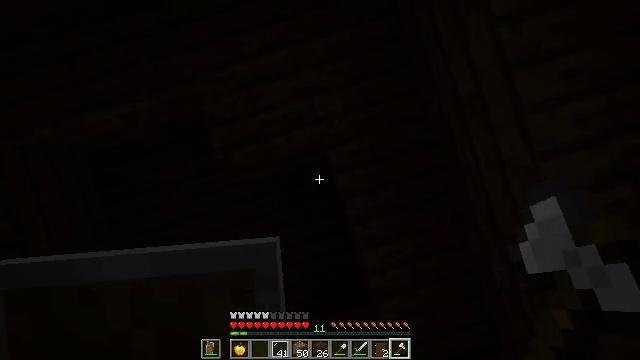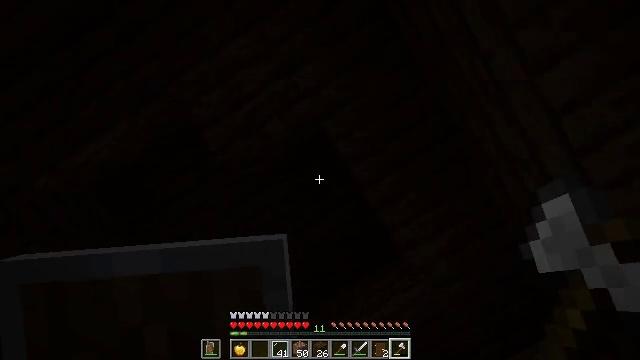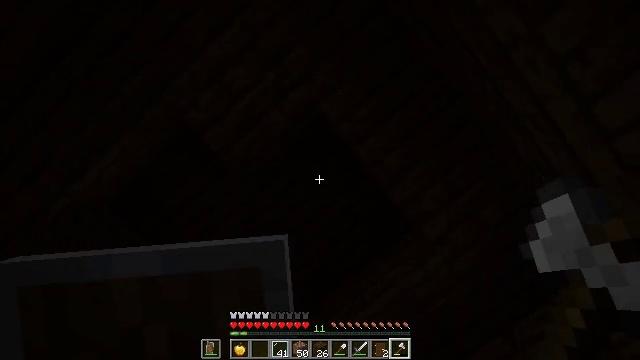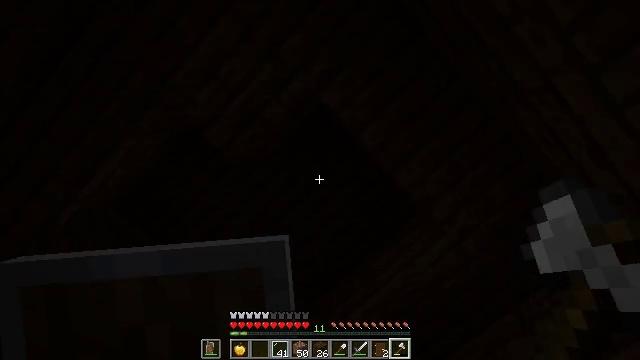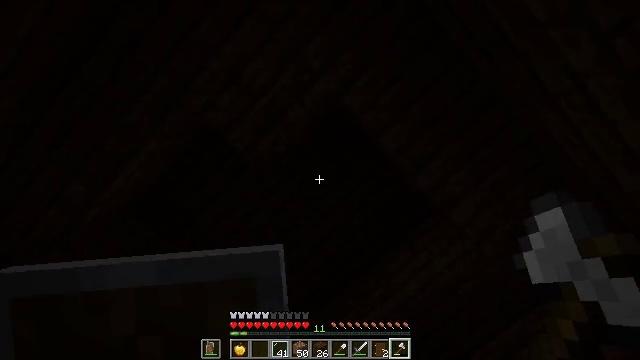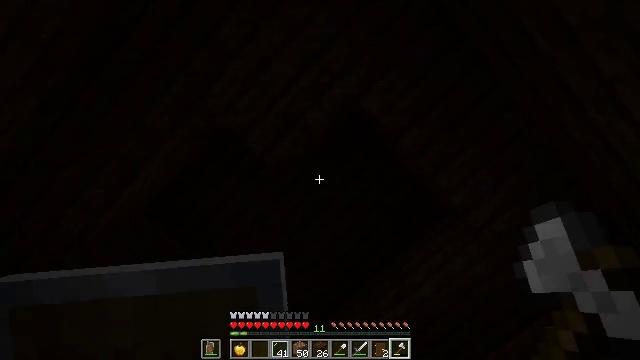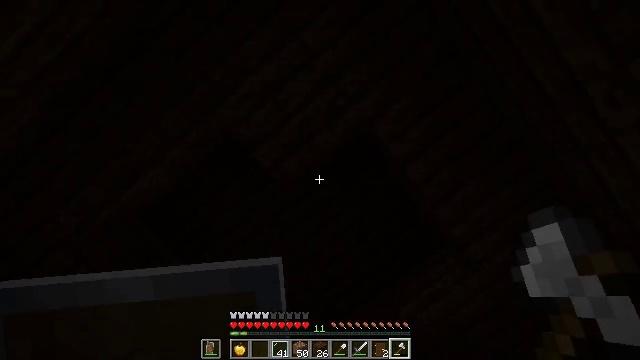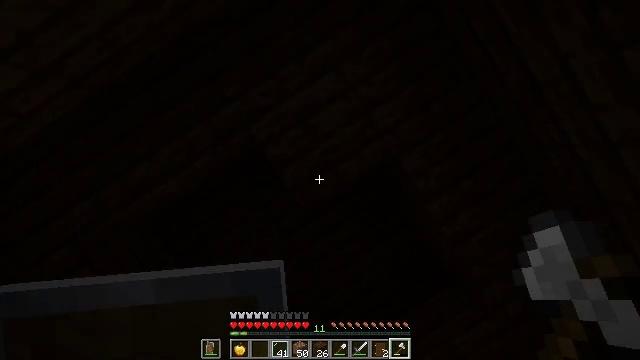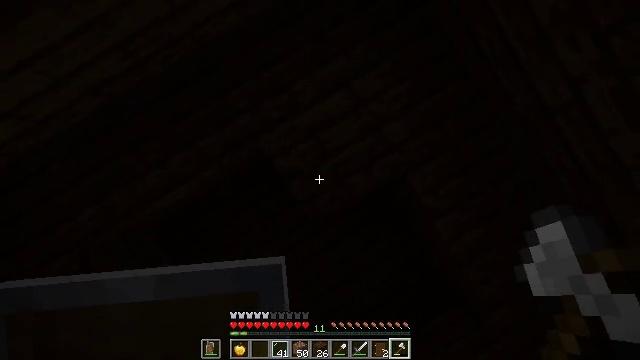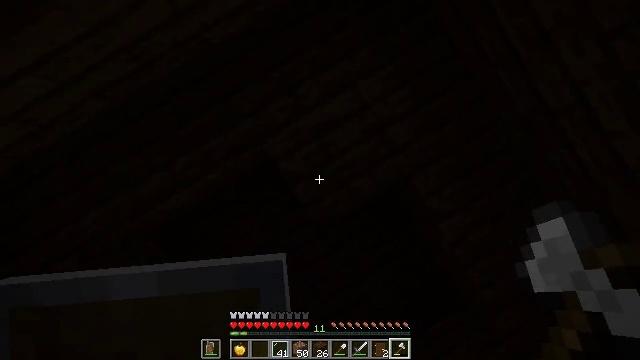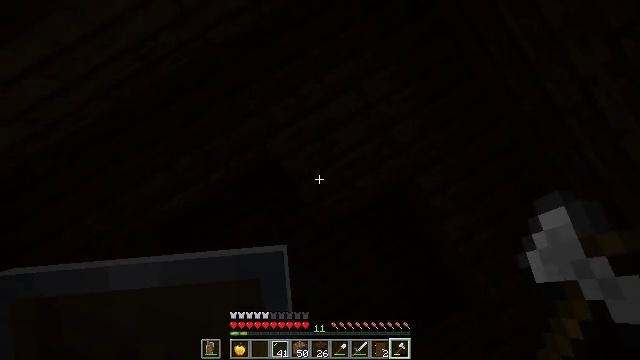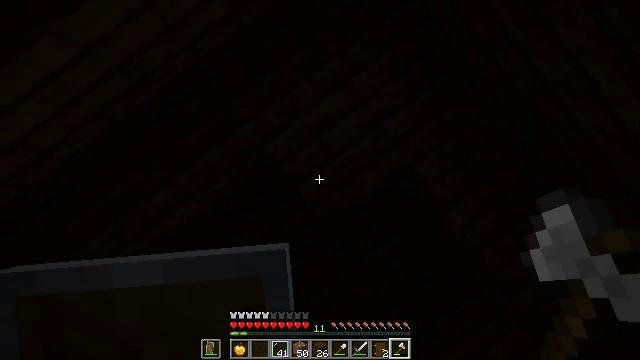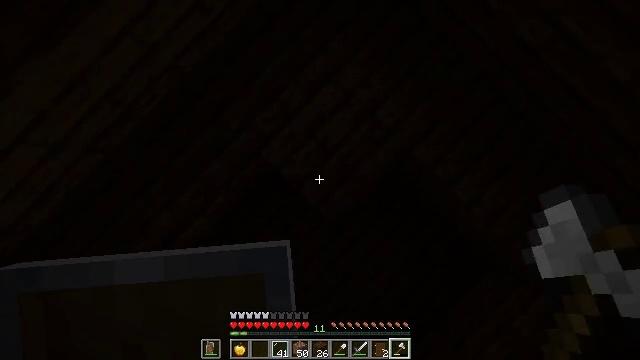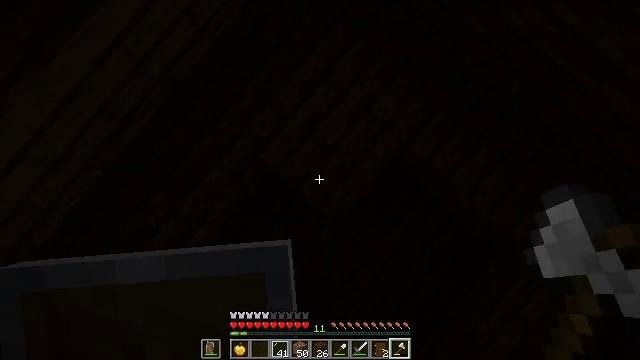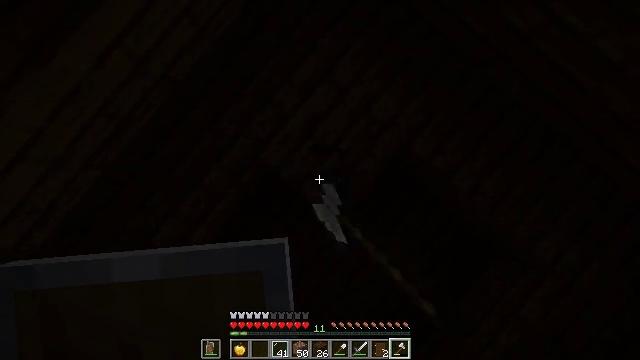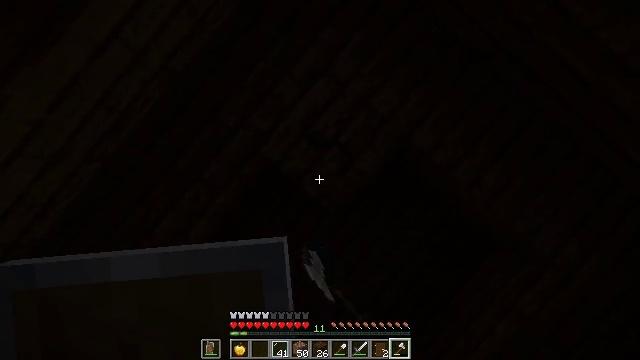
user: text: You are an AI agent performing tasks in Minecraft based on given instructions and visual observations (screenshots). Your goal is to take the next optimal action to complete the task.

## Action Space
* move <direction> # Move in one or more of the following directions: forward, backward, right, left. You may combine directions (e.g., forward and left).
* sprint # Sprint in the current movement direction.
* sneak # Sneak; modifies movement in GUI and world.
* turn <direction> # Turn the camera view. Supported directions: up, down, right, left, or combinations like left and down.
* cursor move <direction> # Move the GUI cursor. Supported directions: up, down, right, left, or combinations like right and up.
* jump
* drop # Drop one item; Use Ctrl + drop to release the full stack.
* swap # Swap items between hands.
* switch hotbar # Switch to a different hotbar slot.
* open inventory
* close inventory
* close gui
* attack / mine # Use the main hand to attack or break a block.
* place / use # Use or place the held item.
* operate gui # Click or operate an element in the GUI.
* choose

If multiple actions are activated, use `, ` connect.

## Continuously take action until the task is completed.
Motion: motion action
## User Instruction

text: Mine dark oak planks.
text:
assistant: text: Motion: turn left and down
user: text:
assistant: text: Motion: turn left and down
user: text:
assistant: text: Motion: move left, turn left and down
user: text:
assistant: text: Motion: move left
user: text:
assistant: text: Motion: move left
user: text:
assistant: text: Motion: move left, turn right and up
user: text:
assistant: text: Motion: turn right and up
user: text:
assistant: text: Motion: turn right and up
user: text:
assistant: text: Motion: turn up
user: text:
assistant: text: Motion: turn up
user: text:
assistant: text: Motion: turn left and up
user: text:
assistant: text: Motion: turn left and up
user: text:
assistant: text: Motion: turn left, attack / mine
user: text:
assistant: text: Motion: attack / mine
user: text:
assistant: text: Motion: turn down, attack / mine
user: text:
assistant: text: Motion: turn right and down, attack / mine
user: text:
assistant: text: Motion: turn right, attack / mine
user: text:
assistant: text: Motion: attack / mine
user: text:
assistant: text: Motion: attack / mine
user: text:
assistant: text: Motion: attack / mine
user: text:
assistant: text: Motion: attack / mine
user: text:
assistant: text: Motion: attack / mine
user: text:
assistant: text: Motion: attack / mine
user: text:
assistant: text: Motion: attack / mine
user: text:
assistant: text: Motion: attack / mine
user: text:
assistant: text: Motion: attack / mine
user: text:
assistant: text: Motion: attack / mine
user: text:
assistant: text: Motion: attack / mine
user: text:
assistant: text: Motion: attack / mine
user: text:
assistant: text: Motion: turn down